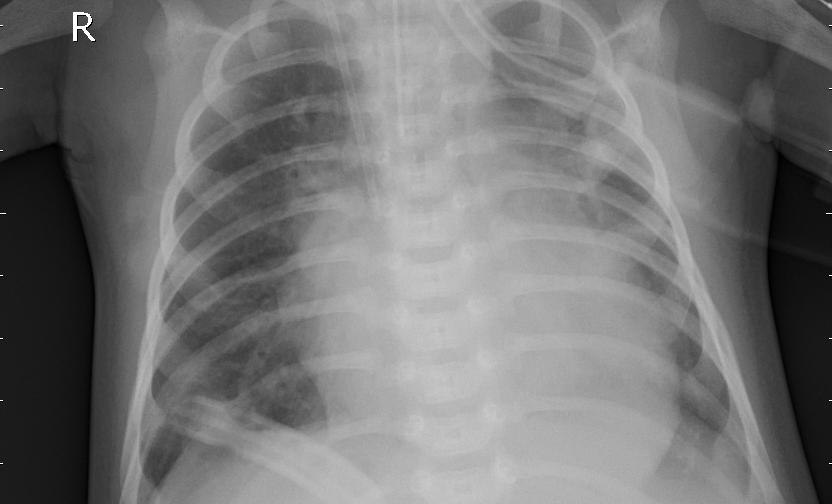
Diagnosis: PNEUMONIA